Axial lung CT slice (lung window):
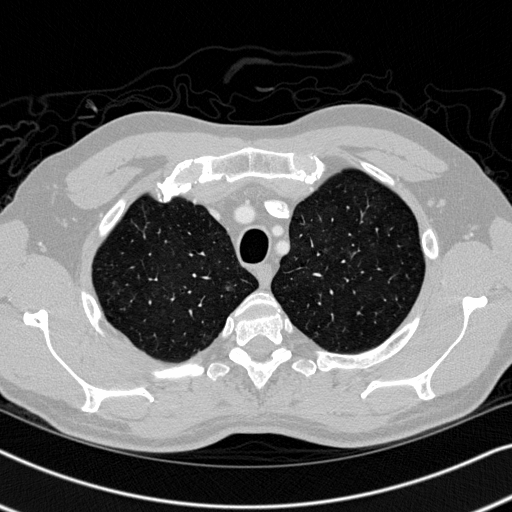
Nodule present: yes
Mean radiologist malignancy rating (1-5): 2.5